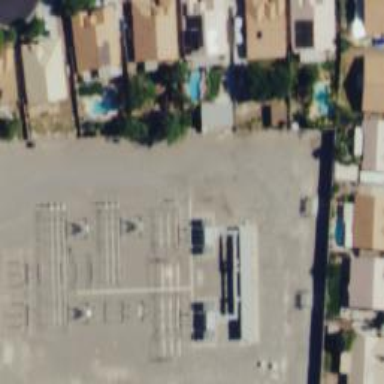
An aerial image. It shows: Distribution level power substation surrounded by wall.